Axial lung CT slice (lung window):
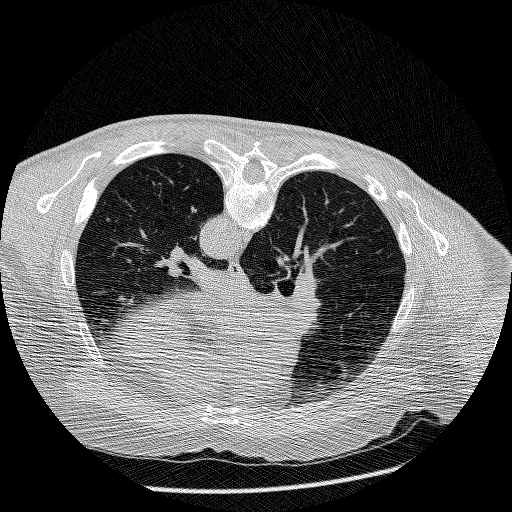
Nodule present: no